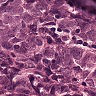
Metastatic tissue present: yes